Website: crate-barrel
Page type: billing-address
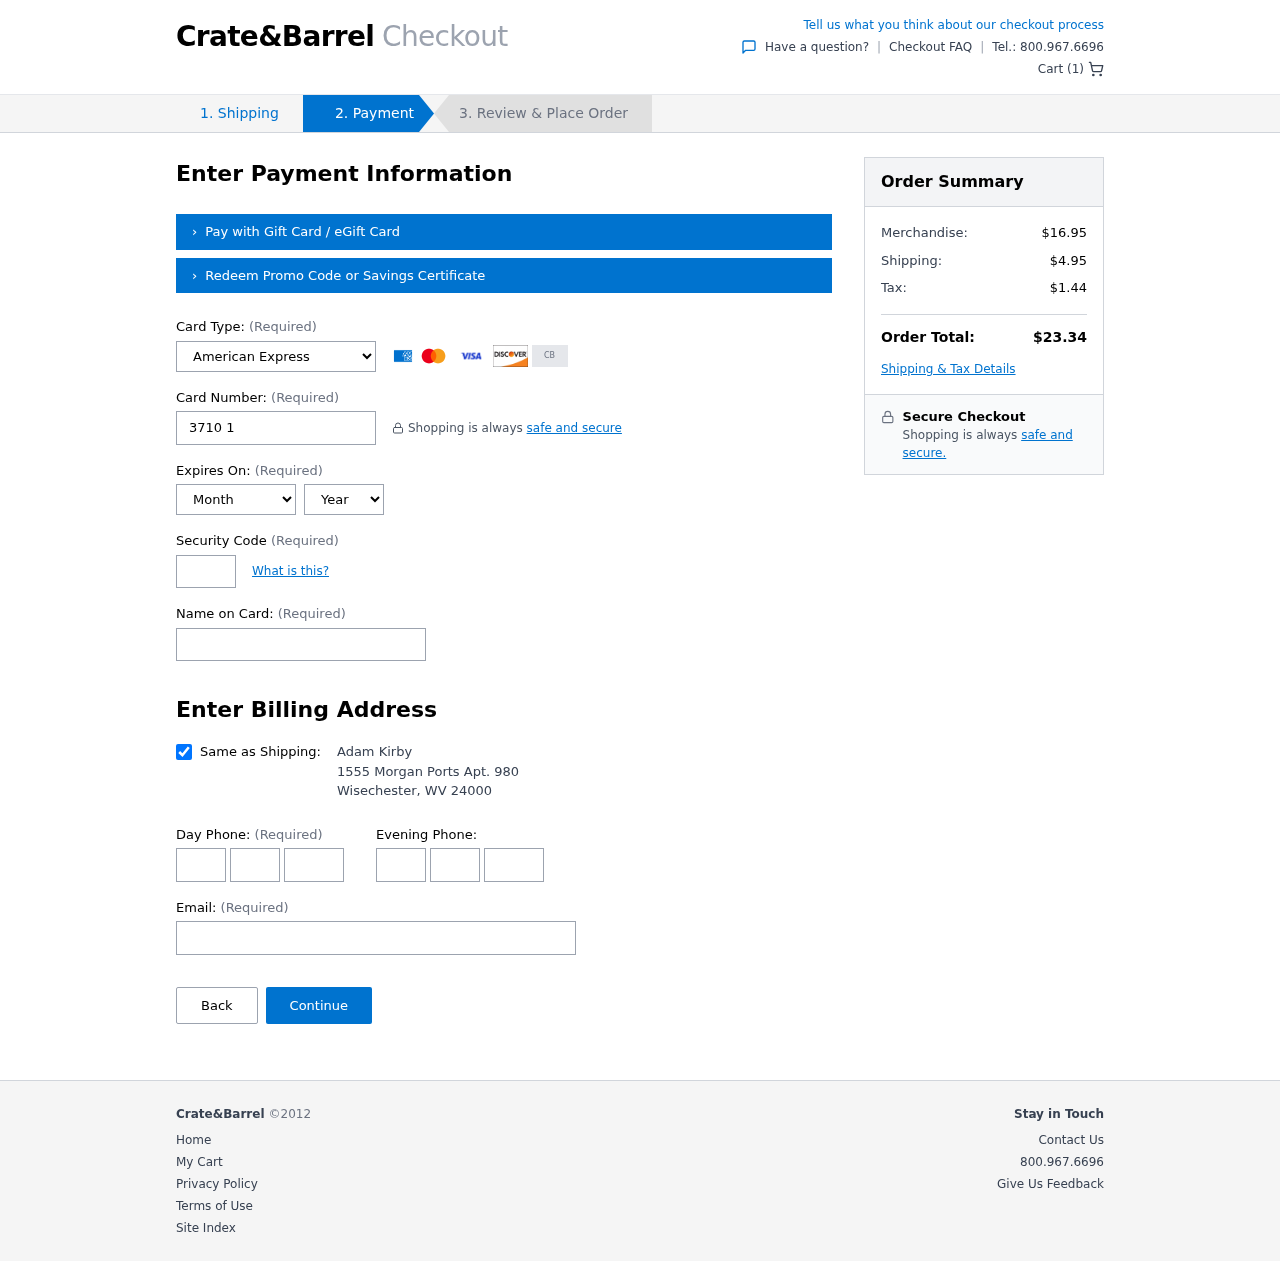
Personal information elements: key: PII_CARD_CVV
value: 0973
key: PII_CARD_EXPIRY_MONTH
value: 09
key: PII_CARD_EXPIRY_YEAR
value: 29
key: PII_CARD_NUMBER
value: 3710 1323 9311 529
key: PII_CARD_TYPE
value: American Express
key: PII_CITY
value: Wisechester
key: PII_EMAIL
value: adam_kirby@gmail.com
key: PII_FULLNAME
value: Adam Kirby
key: PII_PHONE_AREA
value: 879
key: PII_PHONE_PREFIX
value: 328
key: PII_PHONE_SUFFIX
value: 0491
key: PII_POSTCODE
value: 24000
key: PII_STATE_ABBR
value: WV
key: PII_STREET
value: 1555 Morgan Ports Apt. 980
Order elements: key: ORDER_NUM_ITEMS
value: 1
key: ORDER_SUBTOTAL
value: $16.95
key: ORDER_SHIPPING_COST
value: $4.95
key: ORDER_TAX
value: $1.44
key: ORDER_TOTAL
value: $23.34